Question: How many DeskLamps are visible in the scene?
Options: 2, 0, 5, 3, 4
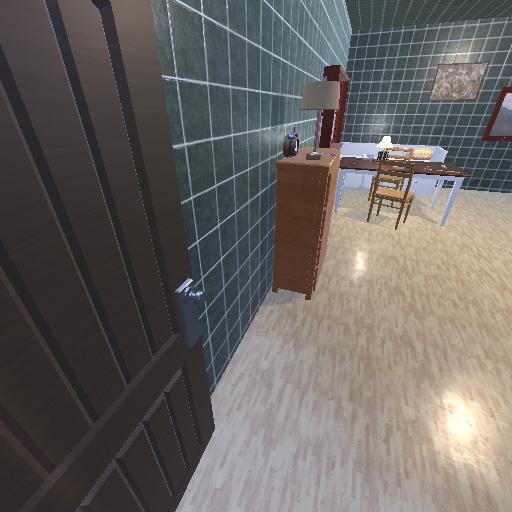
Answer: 2